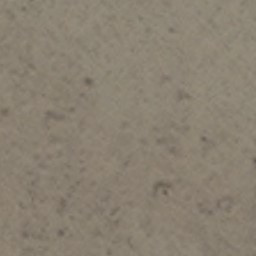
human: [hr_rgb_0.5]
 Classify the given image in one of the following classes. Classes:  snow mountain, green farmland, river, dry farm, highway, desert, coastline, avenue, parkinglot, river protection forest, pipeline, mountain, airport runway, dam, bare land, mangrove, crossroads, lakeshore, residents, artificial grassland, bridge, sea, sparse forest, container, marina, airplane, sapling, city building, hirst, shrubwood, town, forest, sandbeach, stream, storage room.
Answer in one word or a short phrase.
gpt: bare land